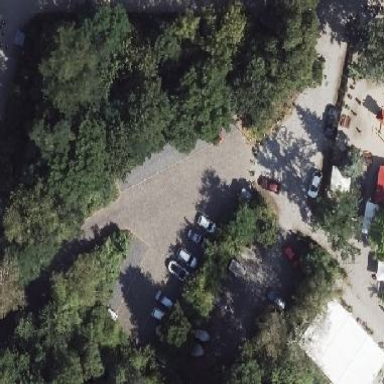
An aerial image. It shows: Parking available on the street side.